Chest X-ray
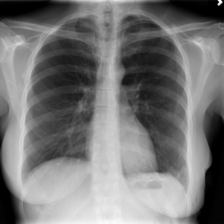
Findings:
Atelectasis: negative
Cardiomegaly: negative
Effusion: negative
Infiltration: negative
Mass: negative
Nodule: negative
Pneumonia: negative
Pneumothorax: negative
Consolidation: negative
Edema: negative
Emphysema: negative
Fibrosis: negative
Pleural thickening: negative
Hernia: negative